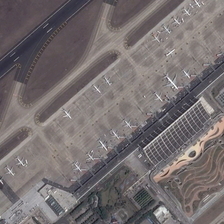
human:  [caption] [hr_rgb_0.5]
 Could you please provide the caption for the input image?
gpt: many planes are in two lines in an airport .

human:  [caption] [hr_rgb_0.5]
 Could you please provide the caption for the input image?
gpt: many planes are in two lines in an airport .

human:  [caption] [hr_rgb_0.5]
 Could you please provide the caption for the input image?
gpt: many planes are in two lines in an airport .

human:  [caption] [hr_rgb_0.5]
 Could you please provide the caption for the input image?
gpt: many planes are in two lines in an airport .

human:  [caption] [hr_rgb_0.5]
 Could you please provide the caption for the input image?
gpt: many planes are in two lines in an airport .